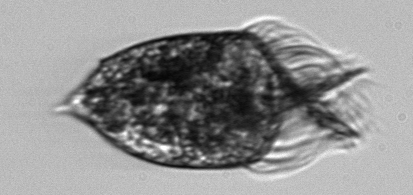
Label: Pelagostrobilidium